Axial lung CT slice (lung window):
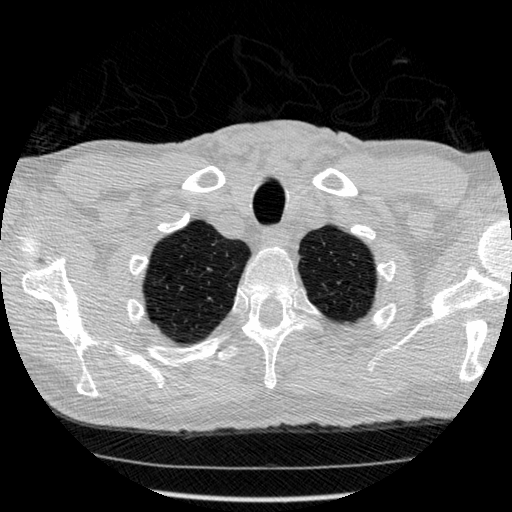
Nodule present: no